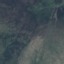
Land use / land cover: HerbaceousVegetation